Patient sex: F
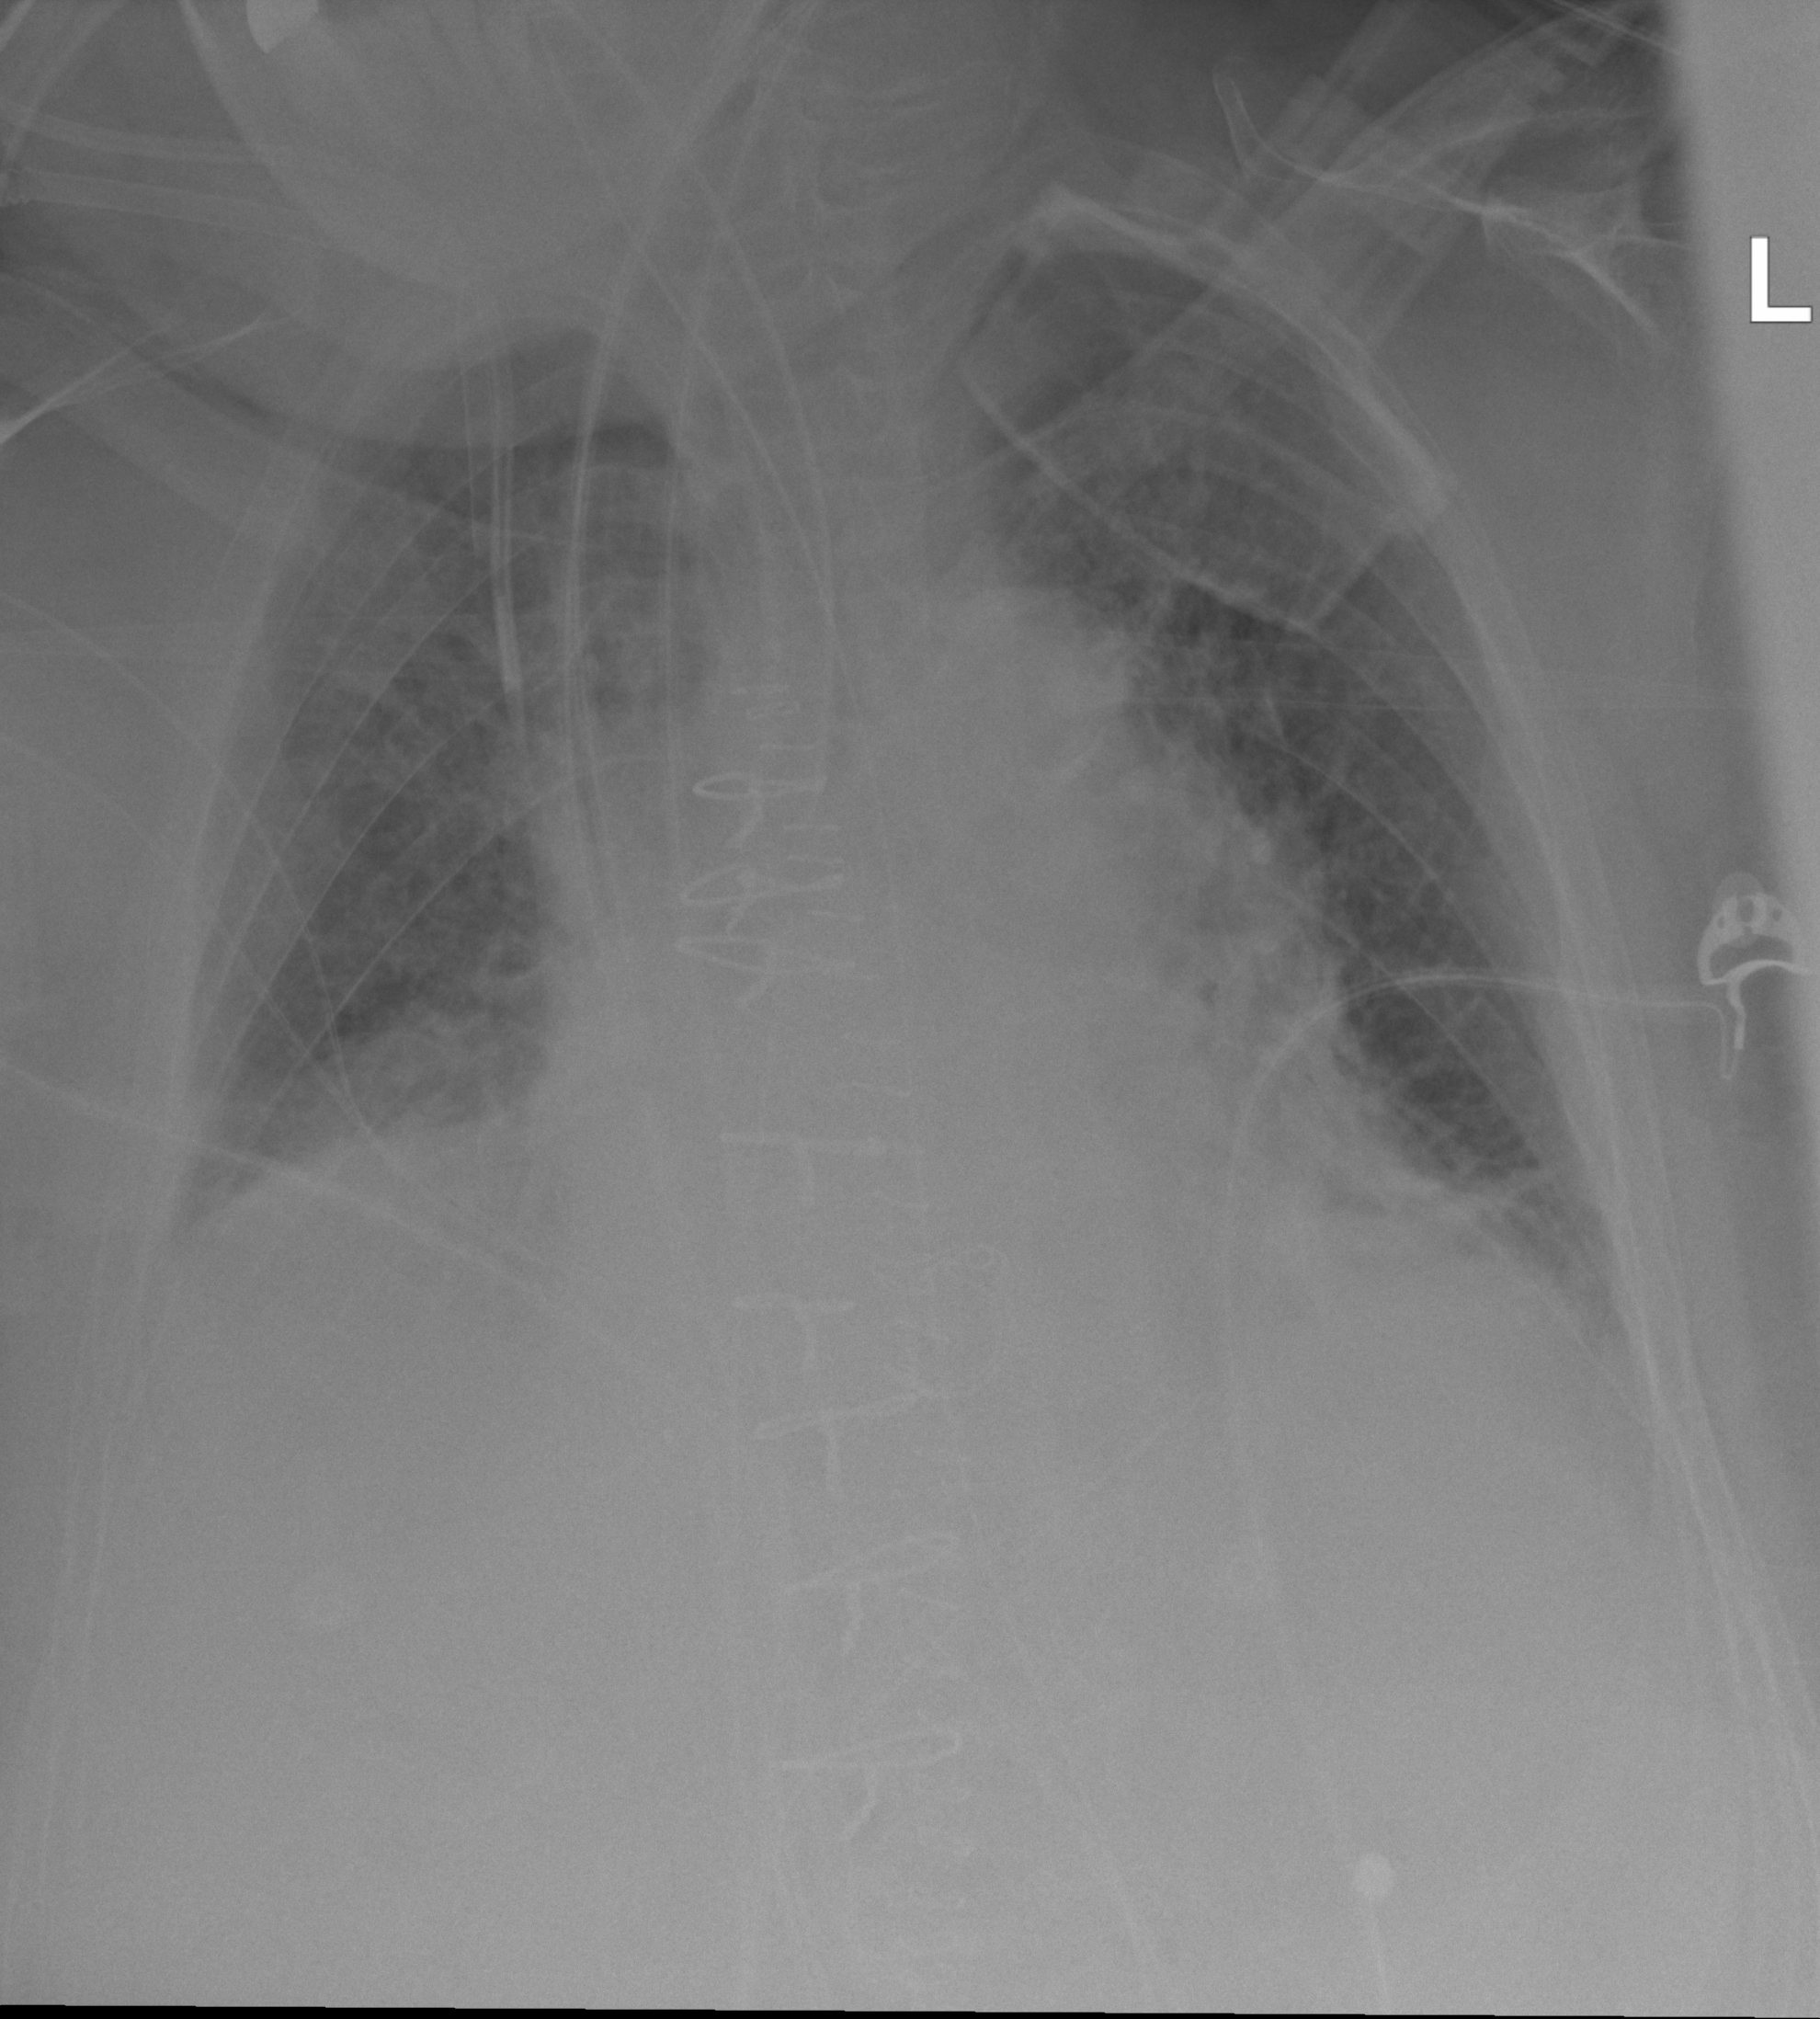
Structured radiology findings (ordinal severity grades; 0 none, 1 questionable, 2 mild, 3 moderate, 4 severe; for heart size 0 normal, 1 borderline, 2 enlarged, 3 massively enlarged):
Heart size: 2
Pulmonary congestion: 2
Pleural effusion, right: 2
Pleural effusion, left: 2
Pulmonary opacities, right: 0
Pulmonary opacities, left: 0
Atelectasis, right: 2
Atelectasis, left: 2